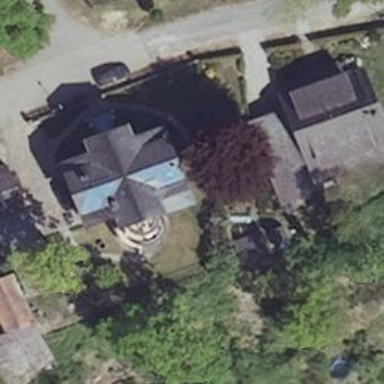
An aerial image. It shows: Residential house.